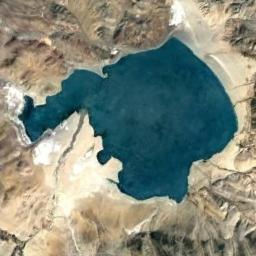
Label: lake